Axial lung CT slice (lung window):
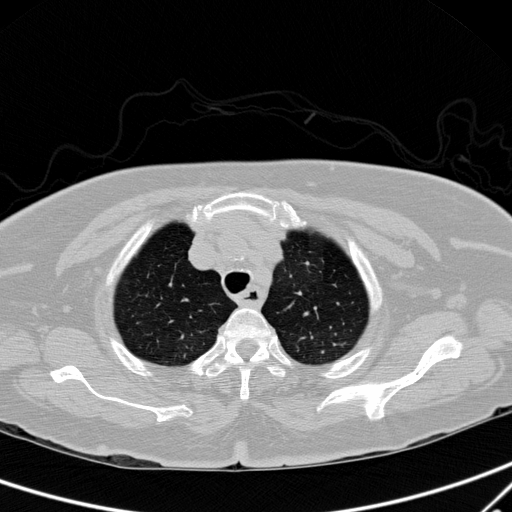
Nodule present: no